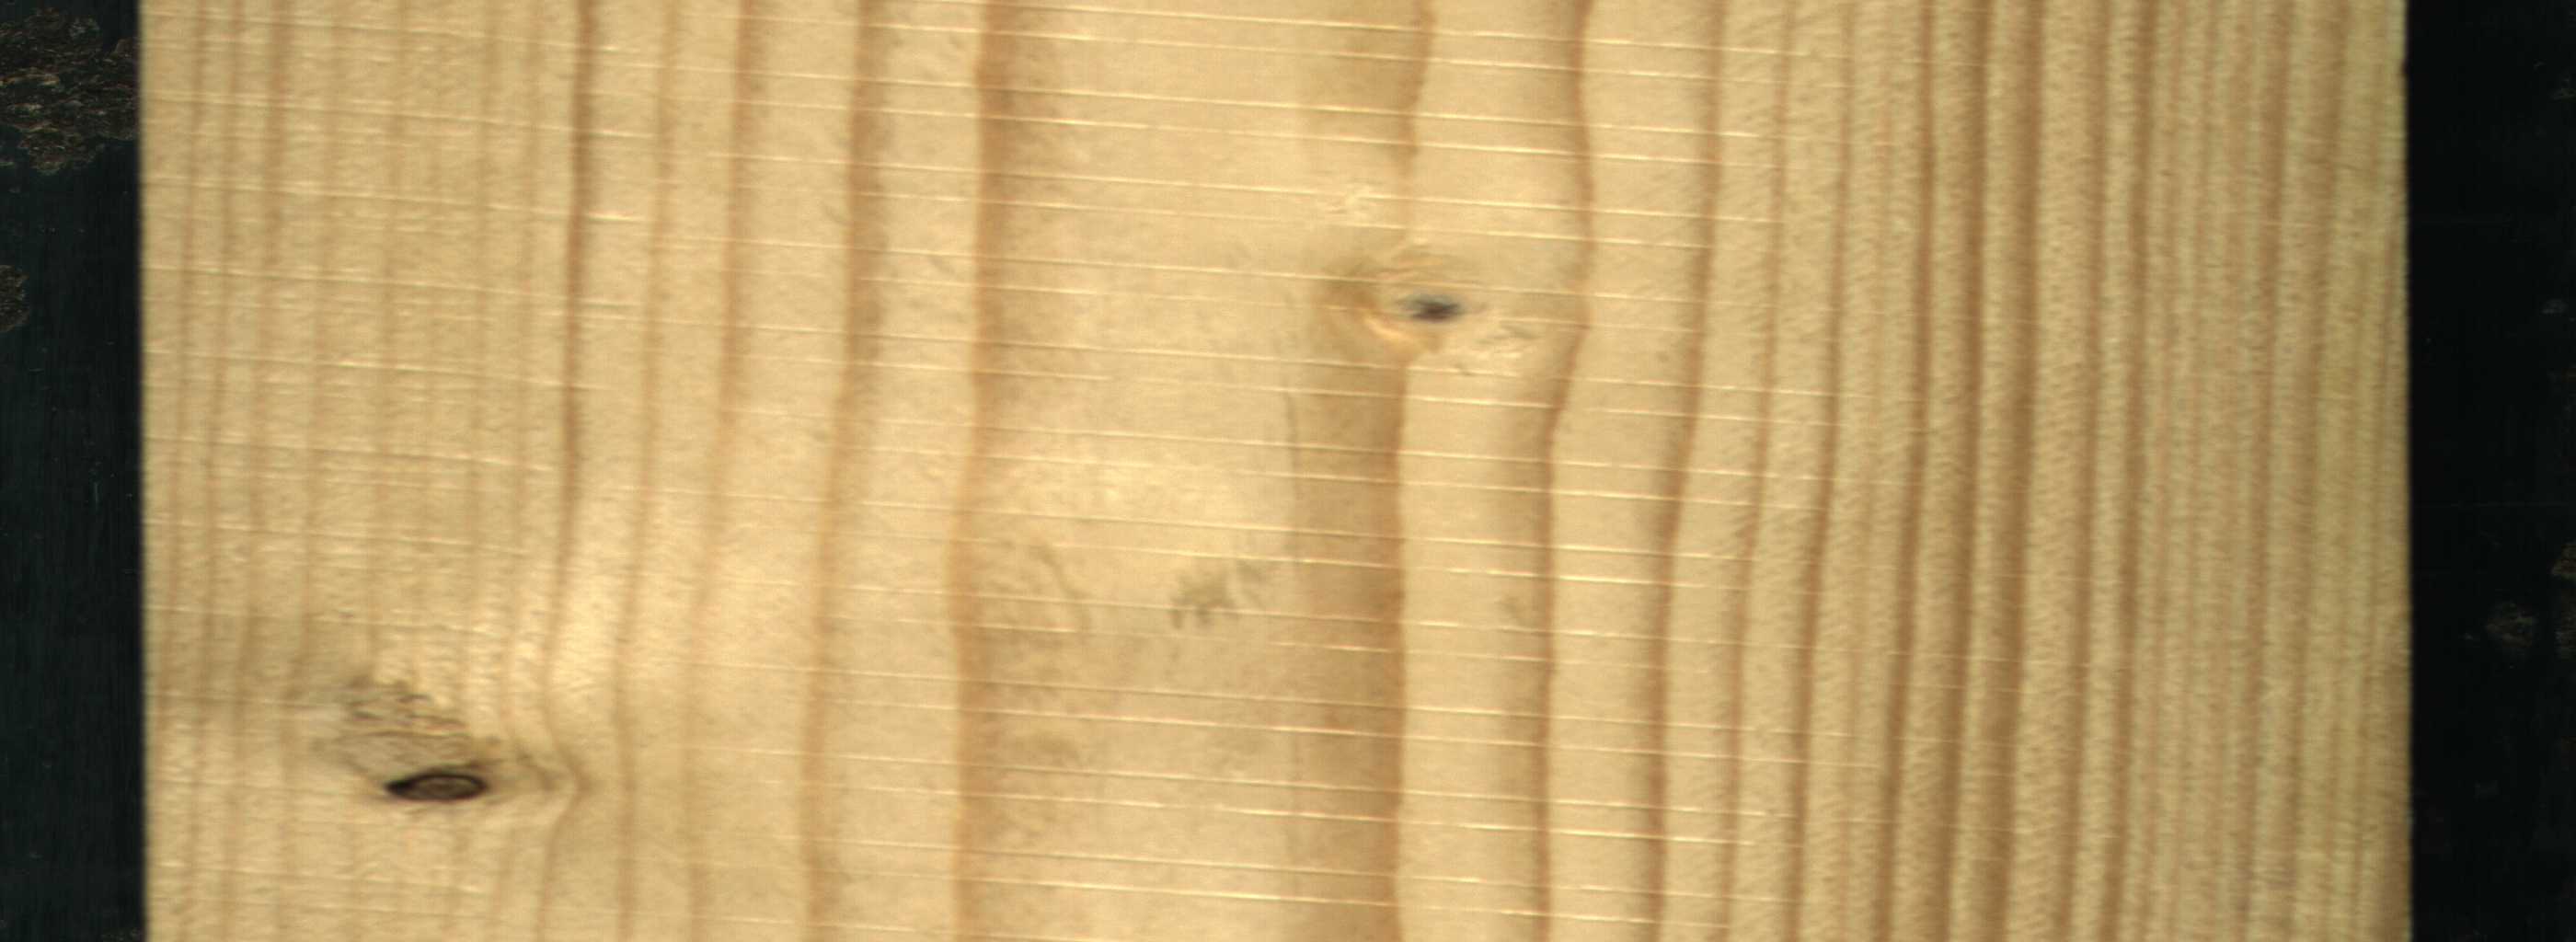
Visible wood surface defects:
Dead_Knot
Live_Knot